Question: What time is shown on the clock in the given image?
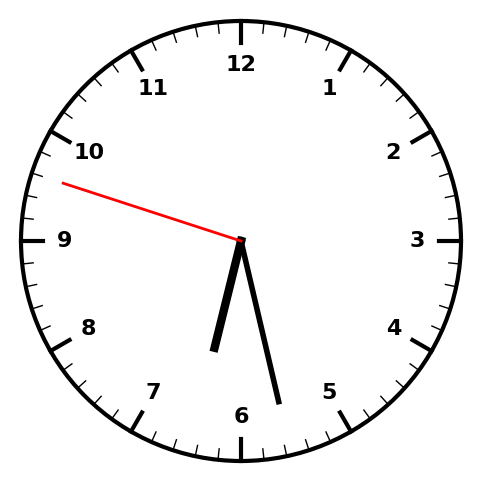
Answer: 06:27:48